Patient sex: M
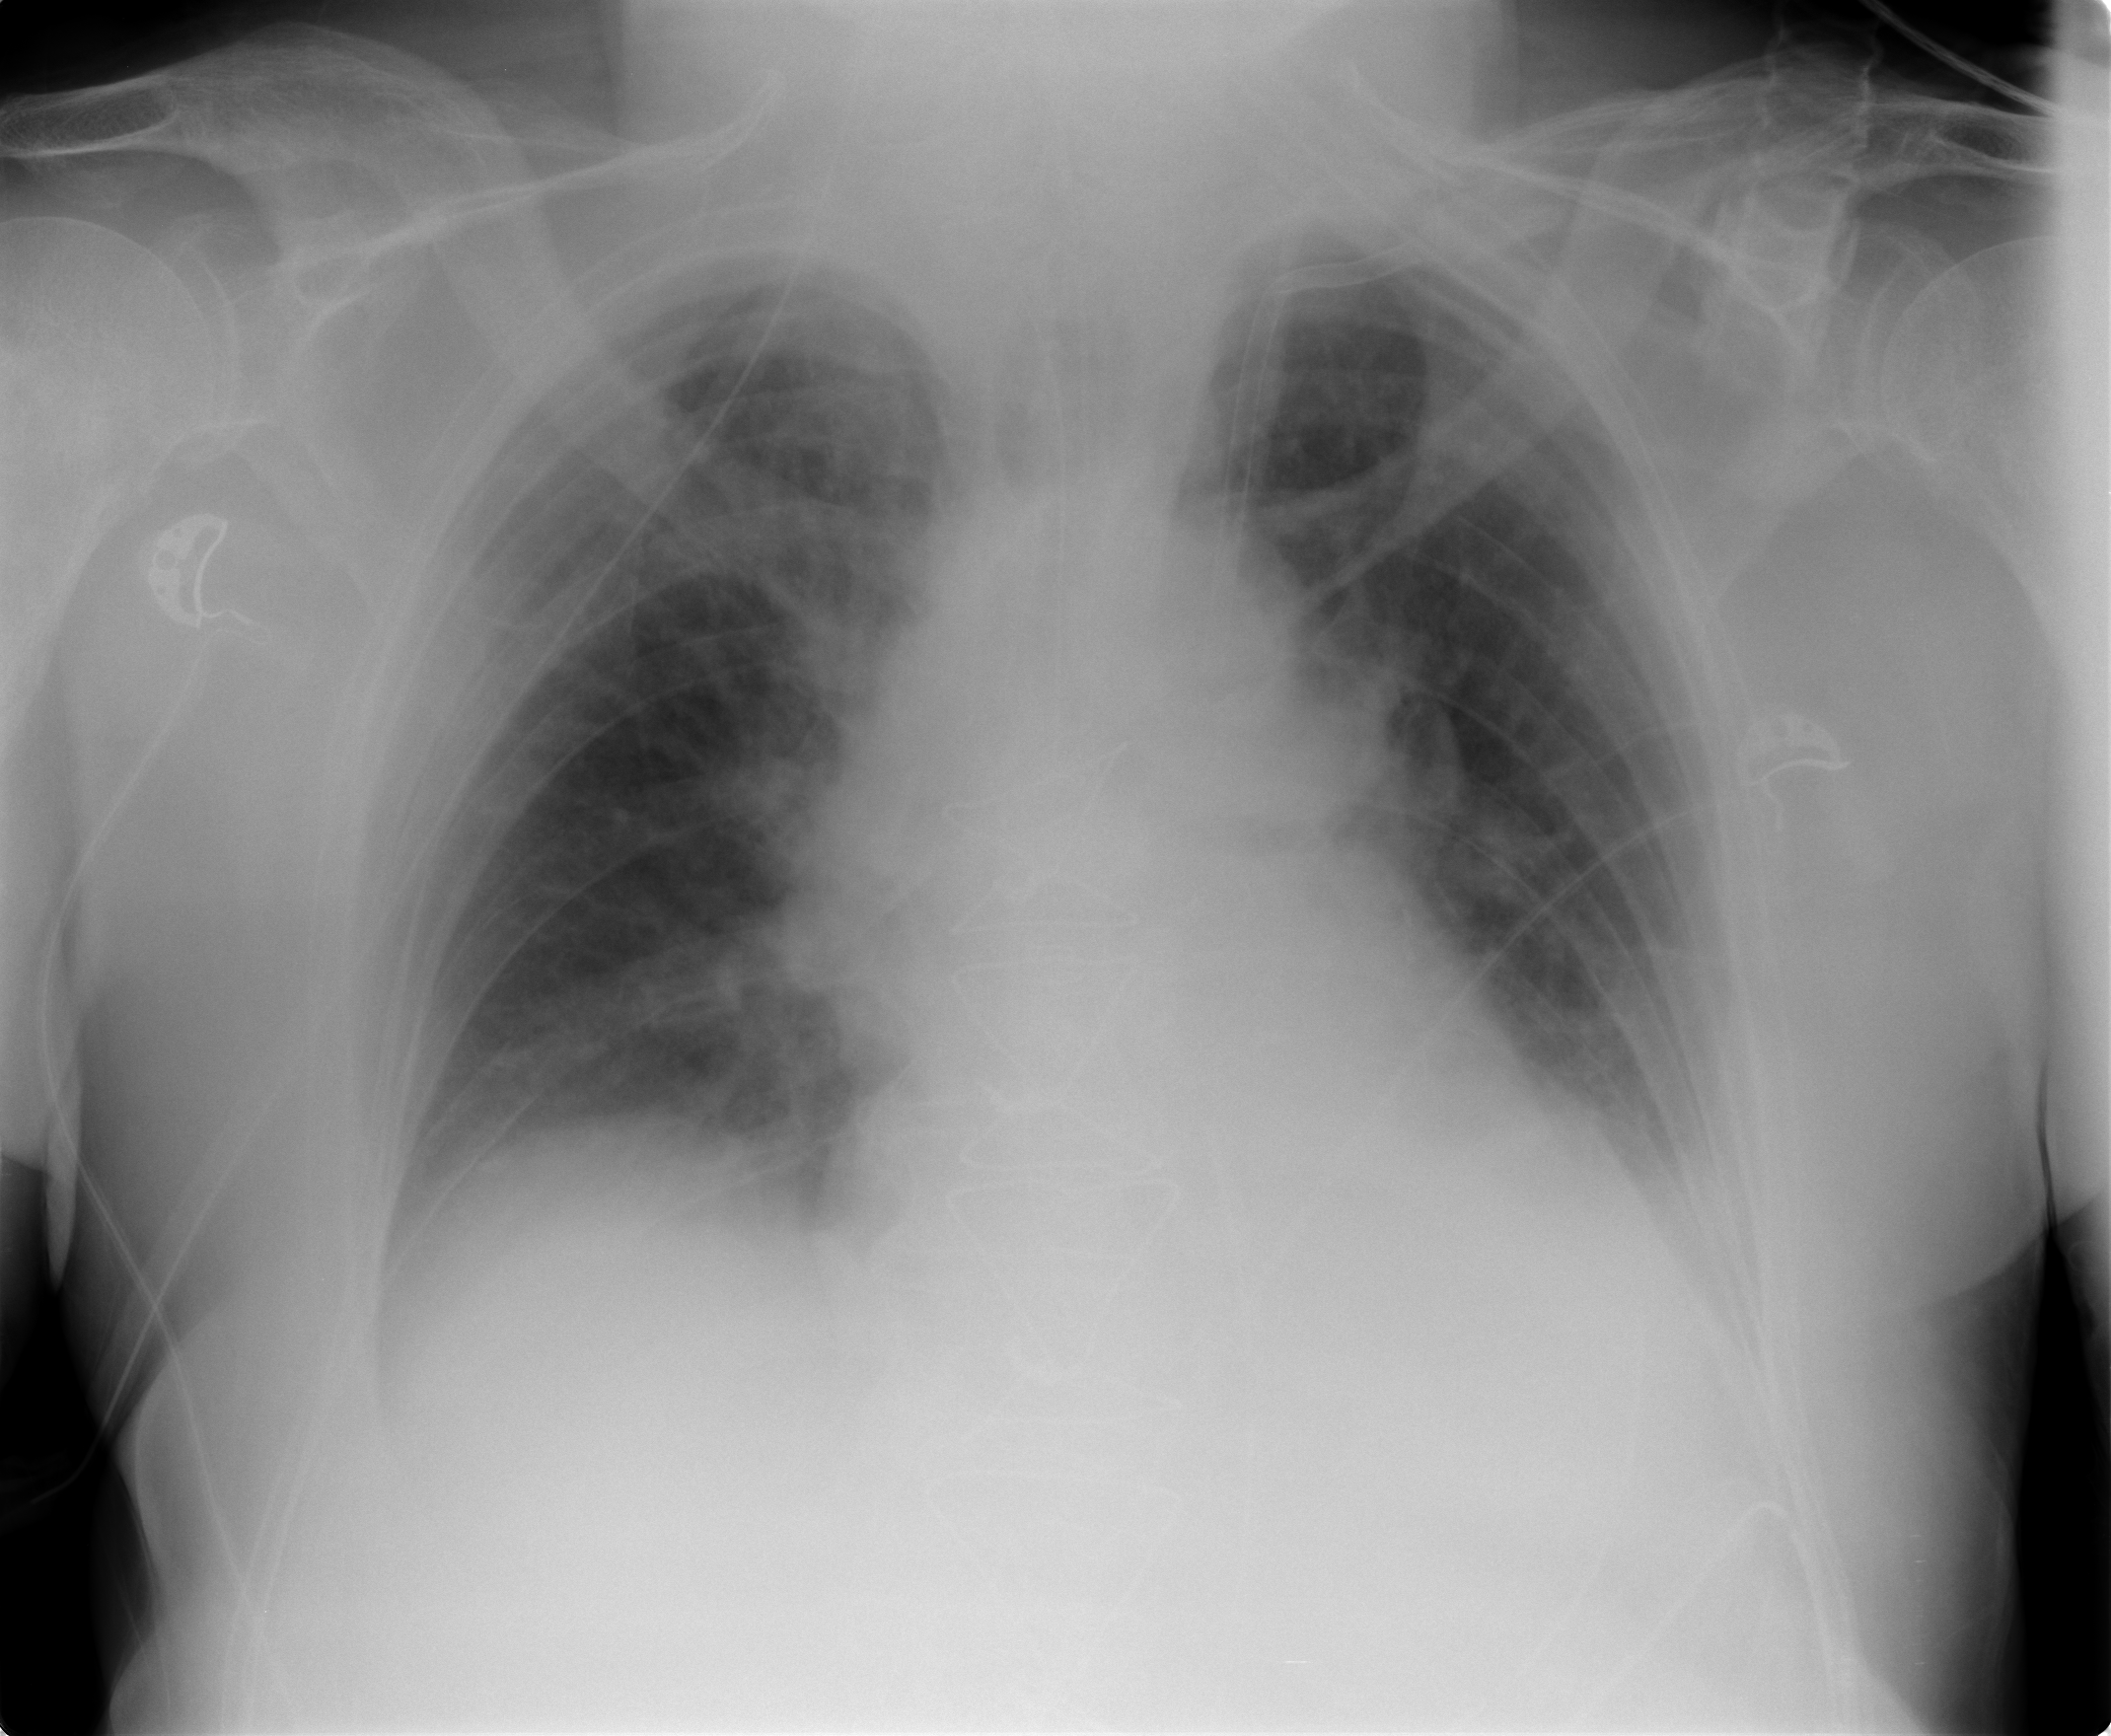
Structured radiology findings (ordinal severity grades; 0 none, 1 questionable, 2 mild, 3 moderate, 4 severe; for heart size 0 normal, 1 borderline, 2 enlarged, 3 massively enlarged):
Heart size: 2
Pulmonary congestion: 2
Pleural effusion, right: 0
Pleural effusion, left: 0
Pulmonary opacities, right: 0
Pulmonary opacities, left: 0
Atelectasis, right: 0
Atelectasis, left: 0